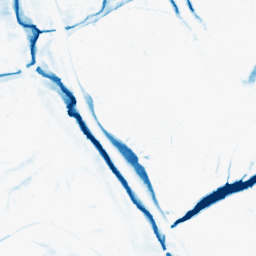
Category: morphological
Decomposition family: morphological
Decomposition parameters: operation: closing
size: 10
Upsampling method: sinc_hamming
Upsampling parameters: scale: 2
kernel_size: 4
Upsampling scale: 2